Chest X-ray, AP view. Patient: 52 years old, sex M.
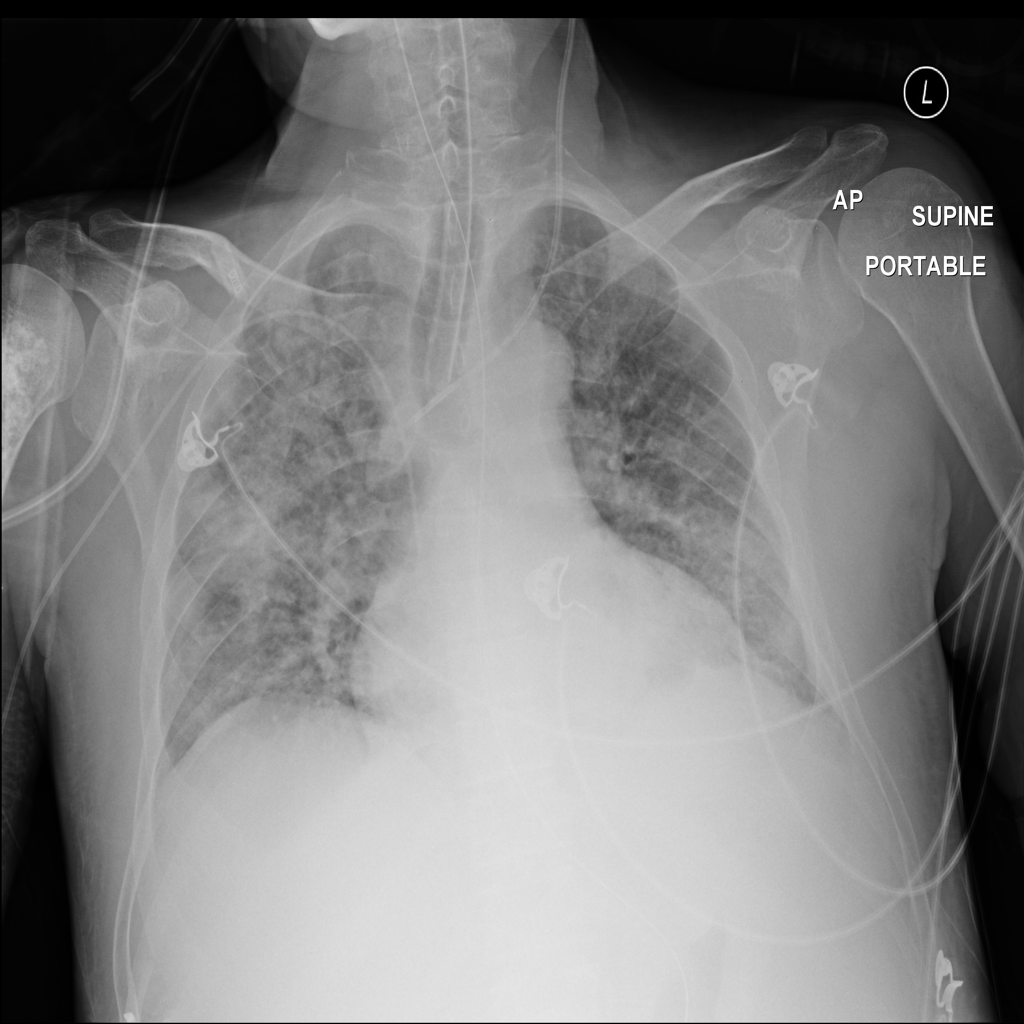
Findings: No Finding